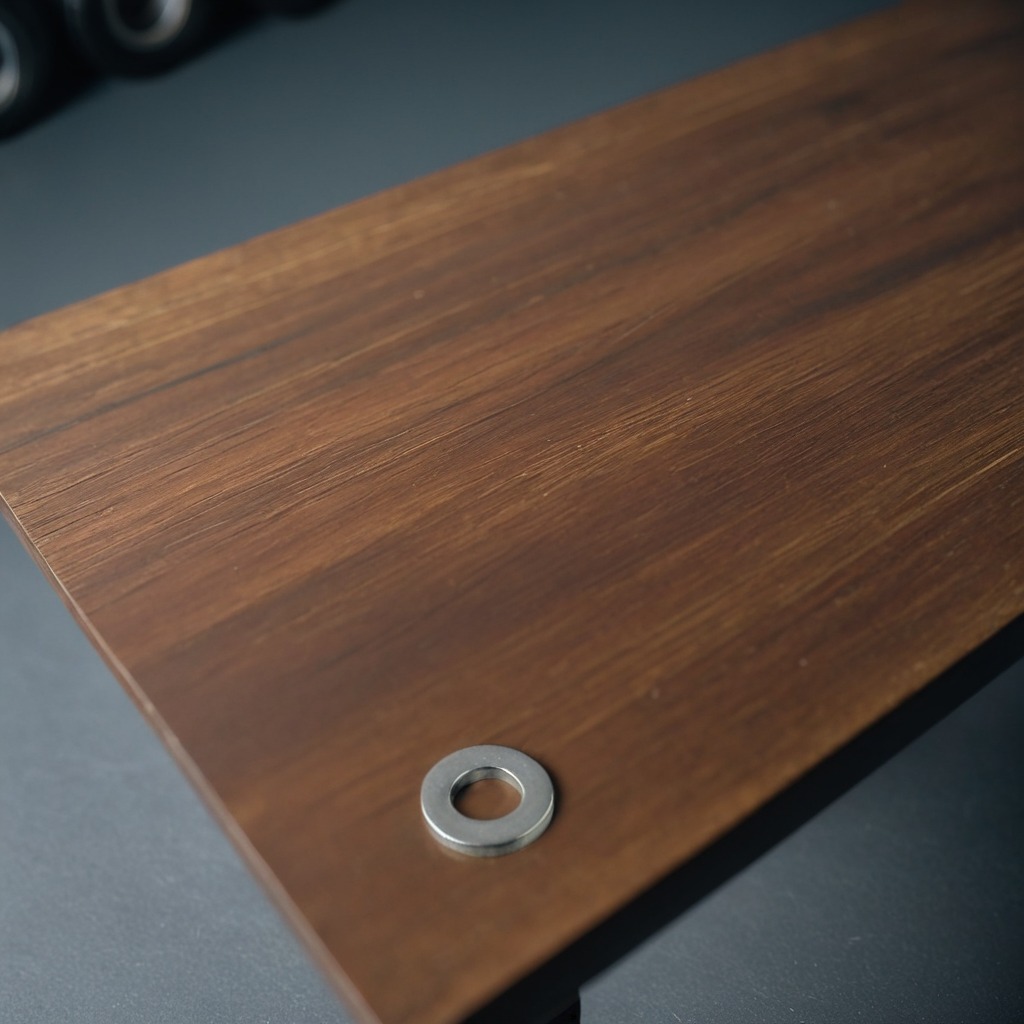
A flat metal washer is lying on a old table in a small garage at twilight.